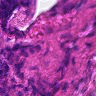
Metastatic tissue present: no